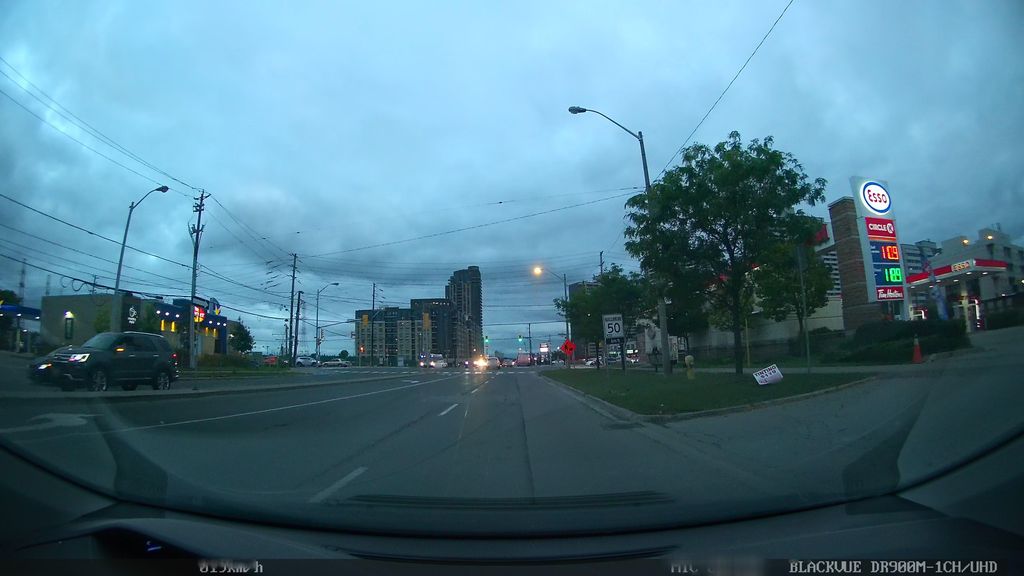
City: toronto